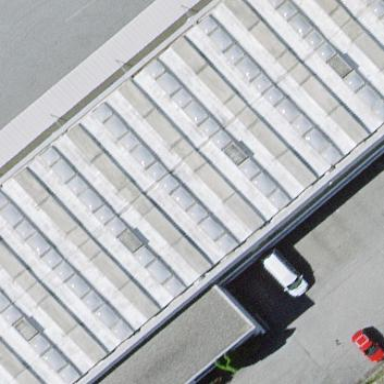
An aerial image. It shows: Commercial building.